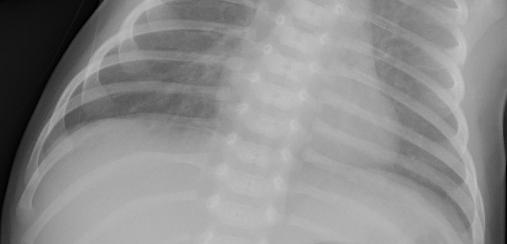
Diagnosis: PNEUMONIA